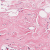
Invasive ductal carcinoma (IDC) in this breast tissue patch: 0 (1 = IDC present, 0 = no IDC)